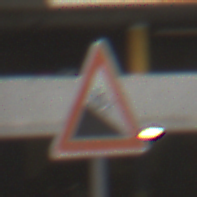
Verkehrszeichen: Gefaelle10
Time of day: Midday
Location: Roofed (Urban)
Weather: Overcast
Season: NotSpecified
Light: Artificial